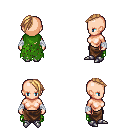
a pixel art fantasy rpg character, female body template, human, light skin, green tattered cape, robe skirt, light blonde long mohawk hairstyle, white cloth bandages, metal boots, four views (front, back, left, right), 2x2 character sprite sheet, small pixel art, hard edges, no anti-aliasing